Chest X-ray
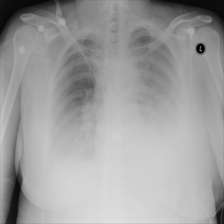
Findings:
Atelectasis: negative
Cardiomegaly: negative
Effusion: positive
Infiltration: negative
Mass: negative
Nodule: negative
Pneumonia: negative
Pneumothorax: negative
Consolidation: negative
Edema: negative
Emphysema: negative
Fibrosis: negative
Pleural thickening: negative
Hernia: negative